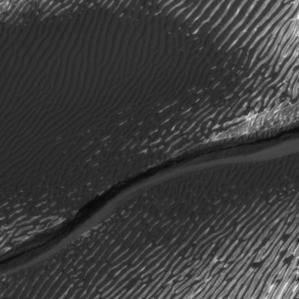
Label: frost